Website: macys
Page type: billing-address
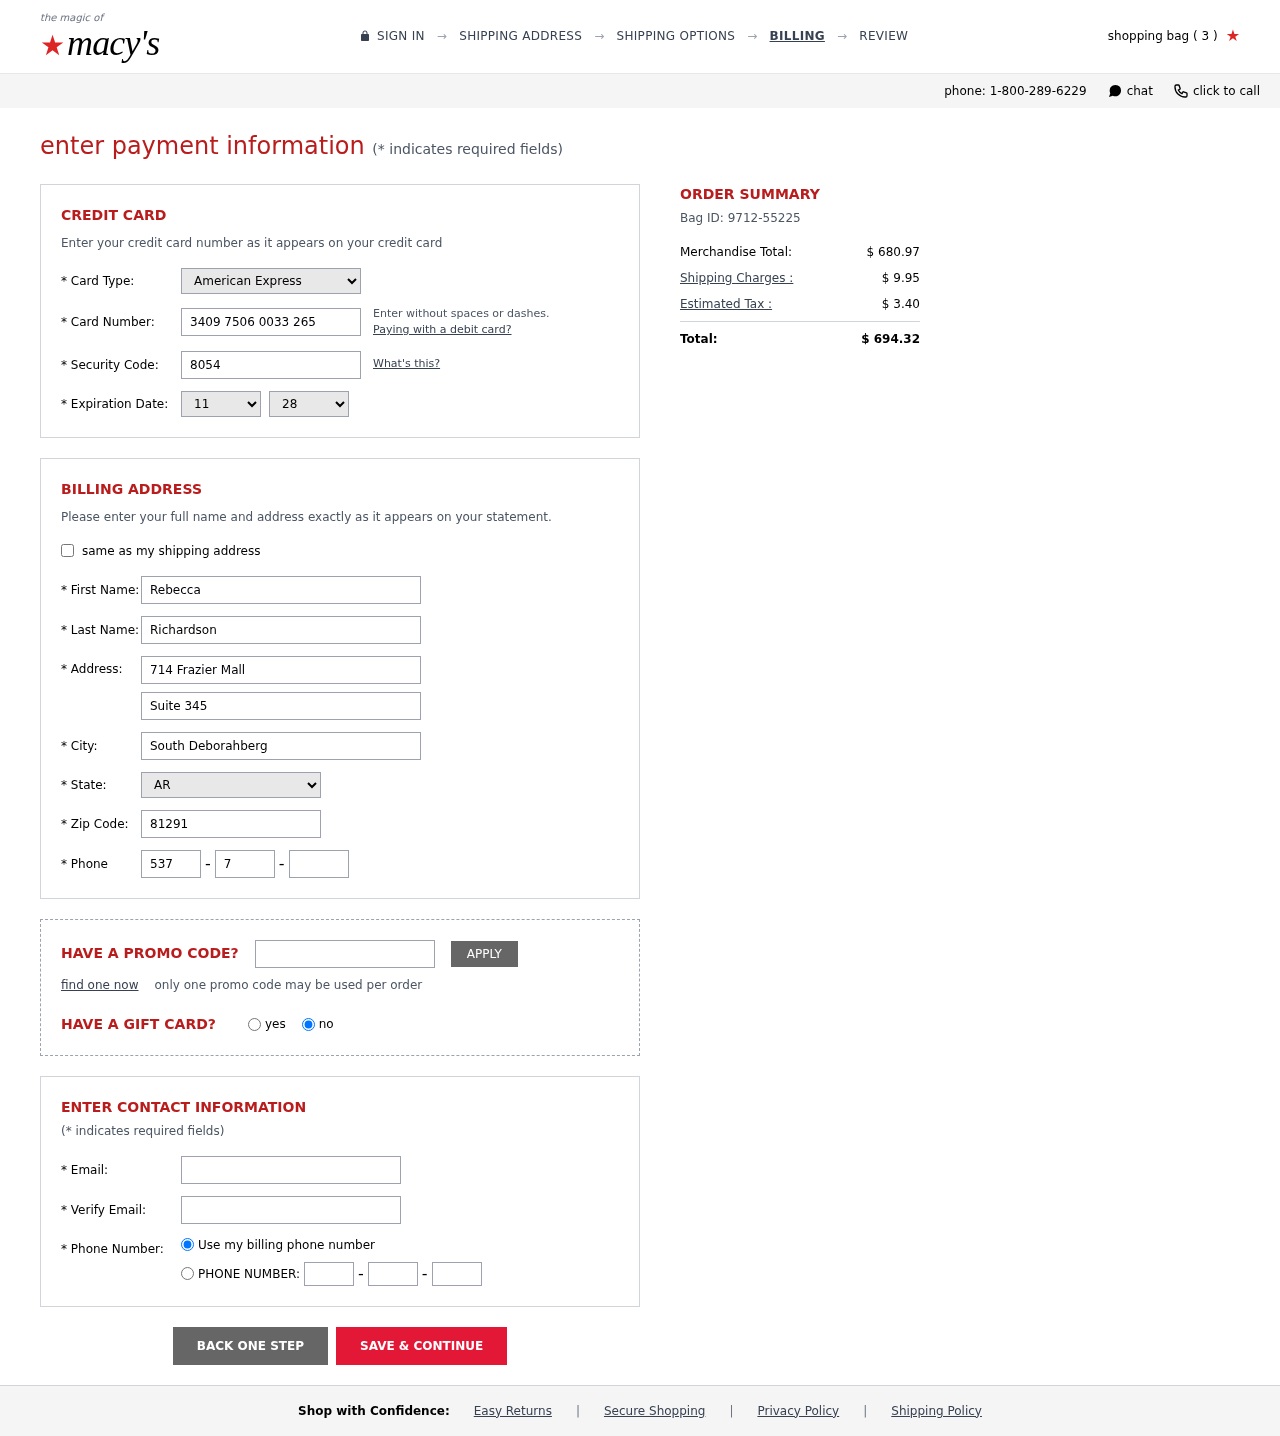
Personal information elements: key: PII_CARD_CVV
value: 8054
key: PII_CARD_EXPIRY_MONTH
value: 11
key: PII_CARD_EXPIRY_YEAR
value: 28
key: PII_CARD_NUMBER
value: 3409 7506 0033 265
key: PII_CARD_TYPE
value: American Express
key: PII_CITY
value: South Deborahberg
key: PII_EMAIL
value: rebecca.richardson@gmail.com
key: PII_FIRSTNAME
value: Rebecca
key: PII_LASTNAME
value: Richardson
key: PII_PHONE_AREA
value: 537
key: PII_PHONE_PREFIX
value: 782
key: PII_PHONE_SUFFIX
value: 3363
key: PII_POSTCODE
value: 81291
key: PII_STATE_ABBR
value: AR
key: PII_STREET
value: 714 Frazier Mall
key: PII_STREET2
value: Suite 345
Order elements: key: ORDER_NUM_ITEMS
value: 3
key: ORDER_ID
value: Bag ID: 9712-55225
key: ORDER_SUBTOTAL
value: $ 680.97
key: ORDER_SHIPPING_COST
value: $ 9.95
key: ORDER_TAX
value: $ 3.40
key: ORDER_TOTAL
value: $ 694.32